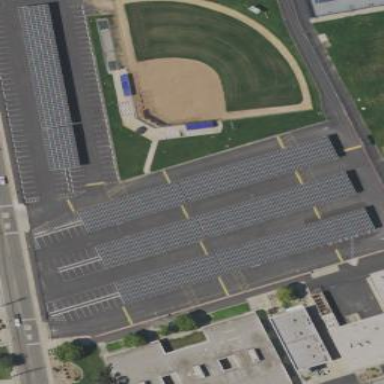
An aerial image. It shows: Solar photovoltaic panel generator on roof.